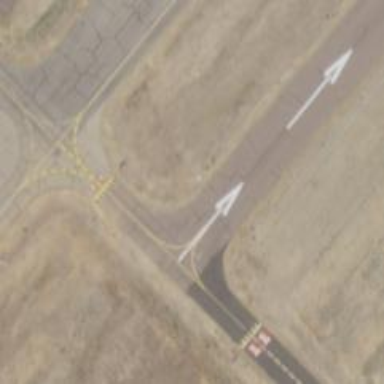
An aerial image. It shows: Image of taxiway at airport.